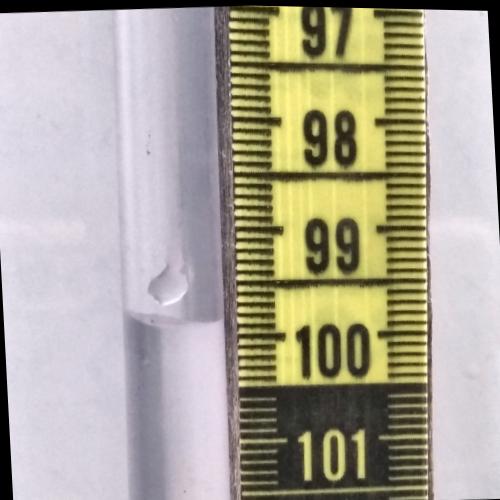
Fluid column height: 99.9 cm